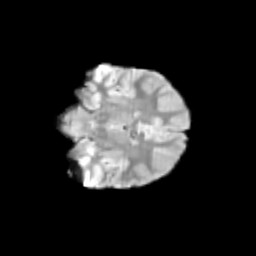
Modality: T2w
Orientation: coronal
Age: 9
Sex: female
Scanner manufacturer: siemens
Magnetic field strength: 3 T
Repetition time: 3.8 s
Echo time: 0.07 s